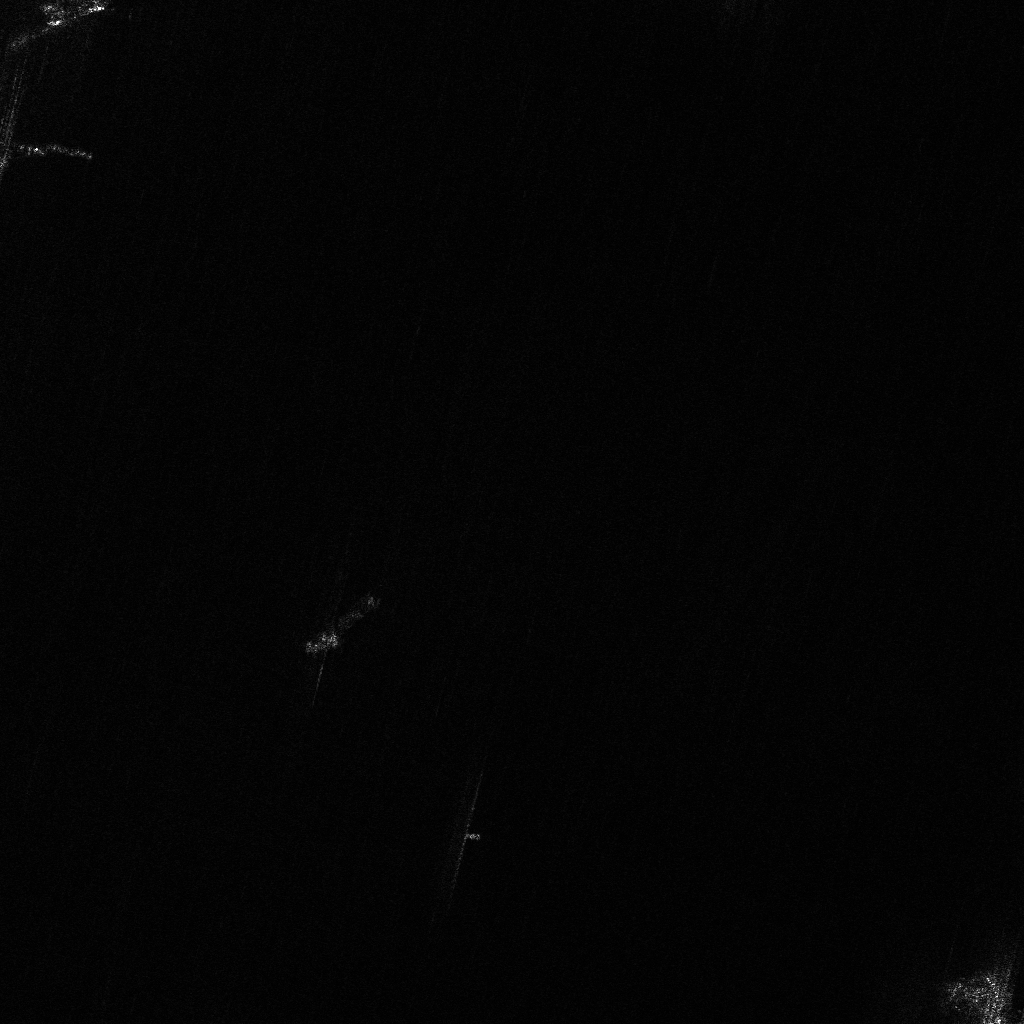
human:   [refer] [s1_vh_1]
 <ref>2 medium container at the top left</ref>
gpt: <box>[[0, 13, 4, 14, 15], [4, 14, 9, 15, 16]]</box>